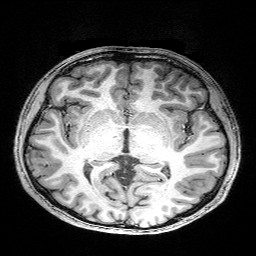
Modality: T1w
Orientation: coronal
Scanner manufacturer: siemens
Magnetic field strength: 3 T
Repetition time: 2.25 s
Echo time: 0.00418 s